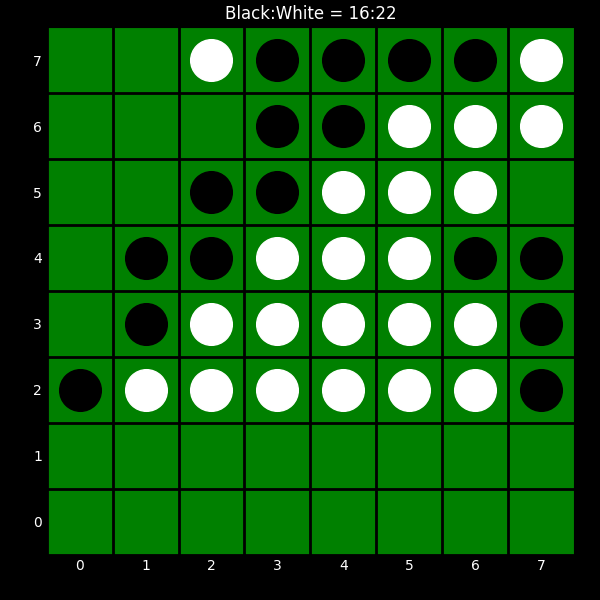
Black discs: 16
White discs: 22